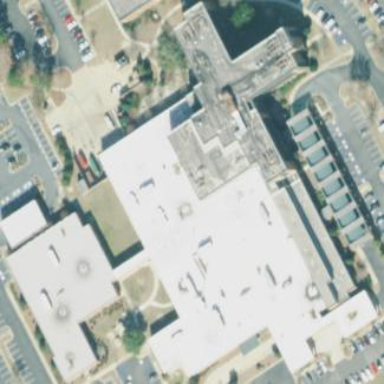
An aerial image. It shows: Hospital building.